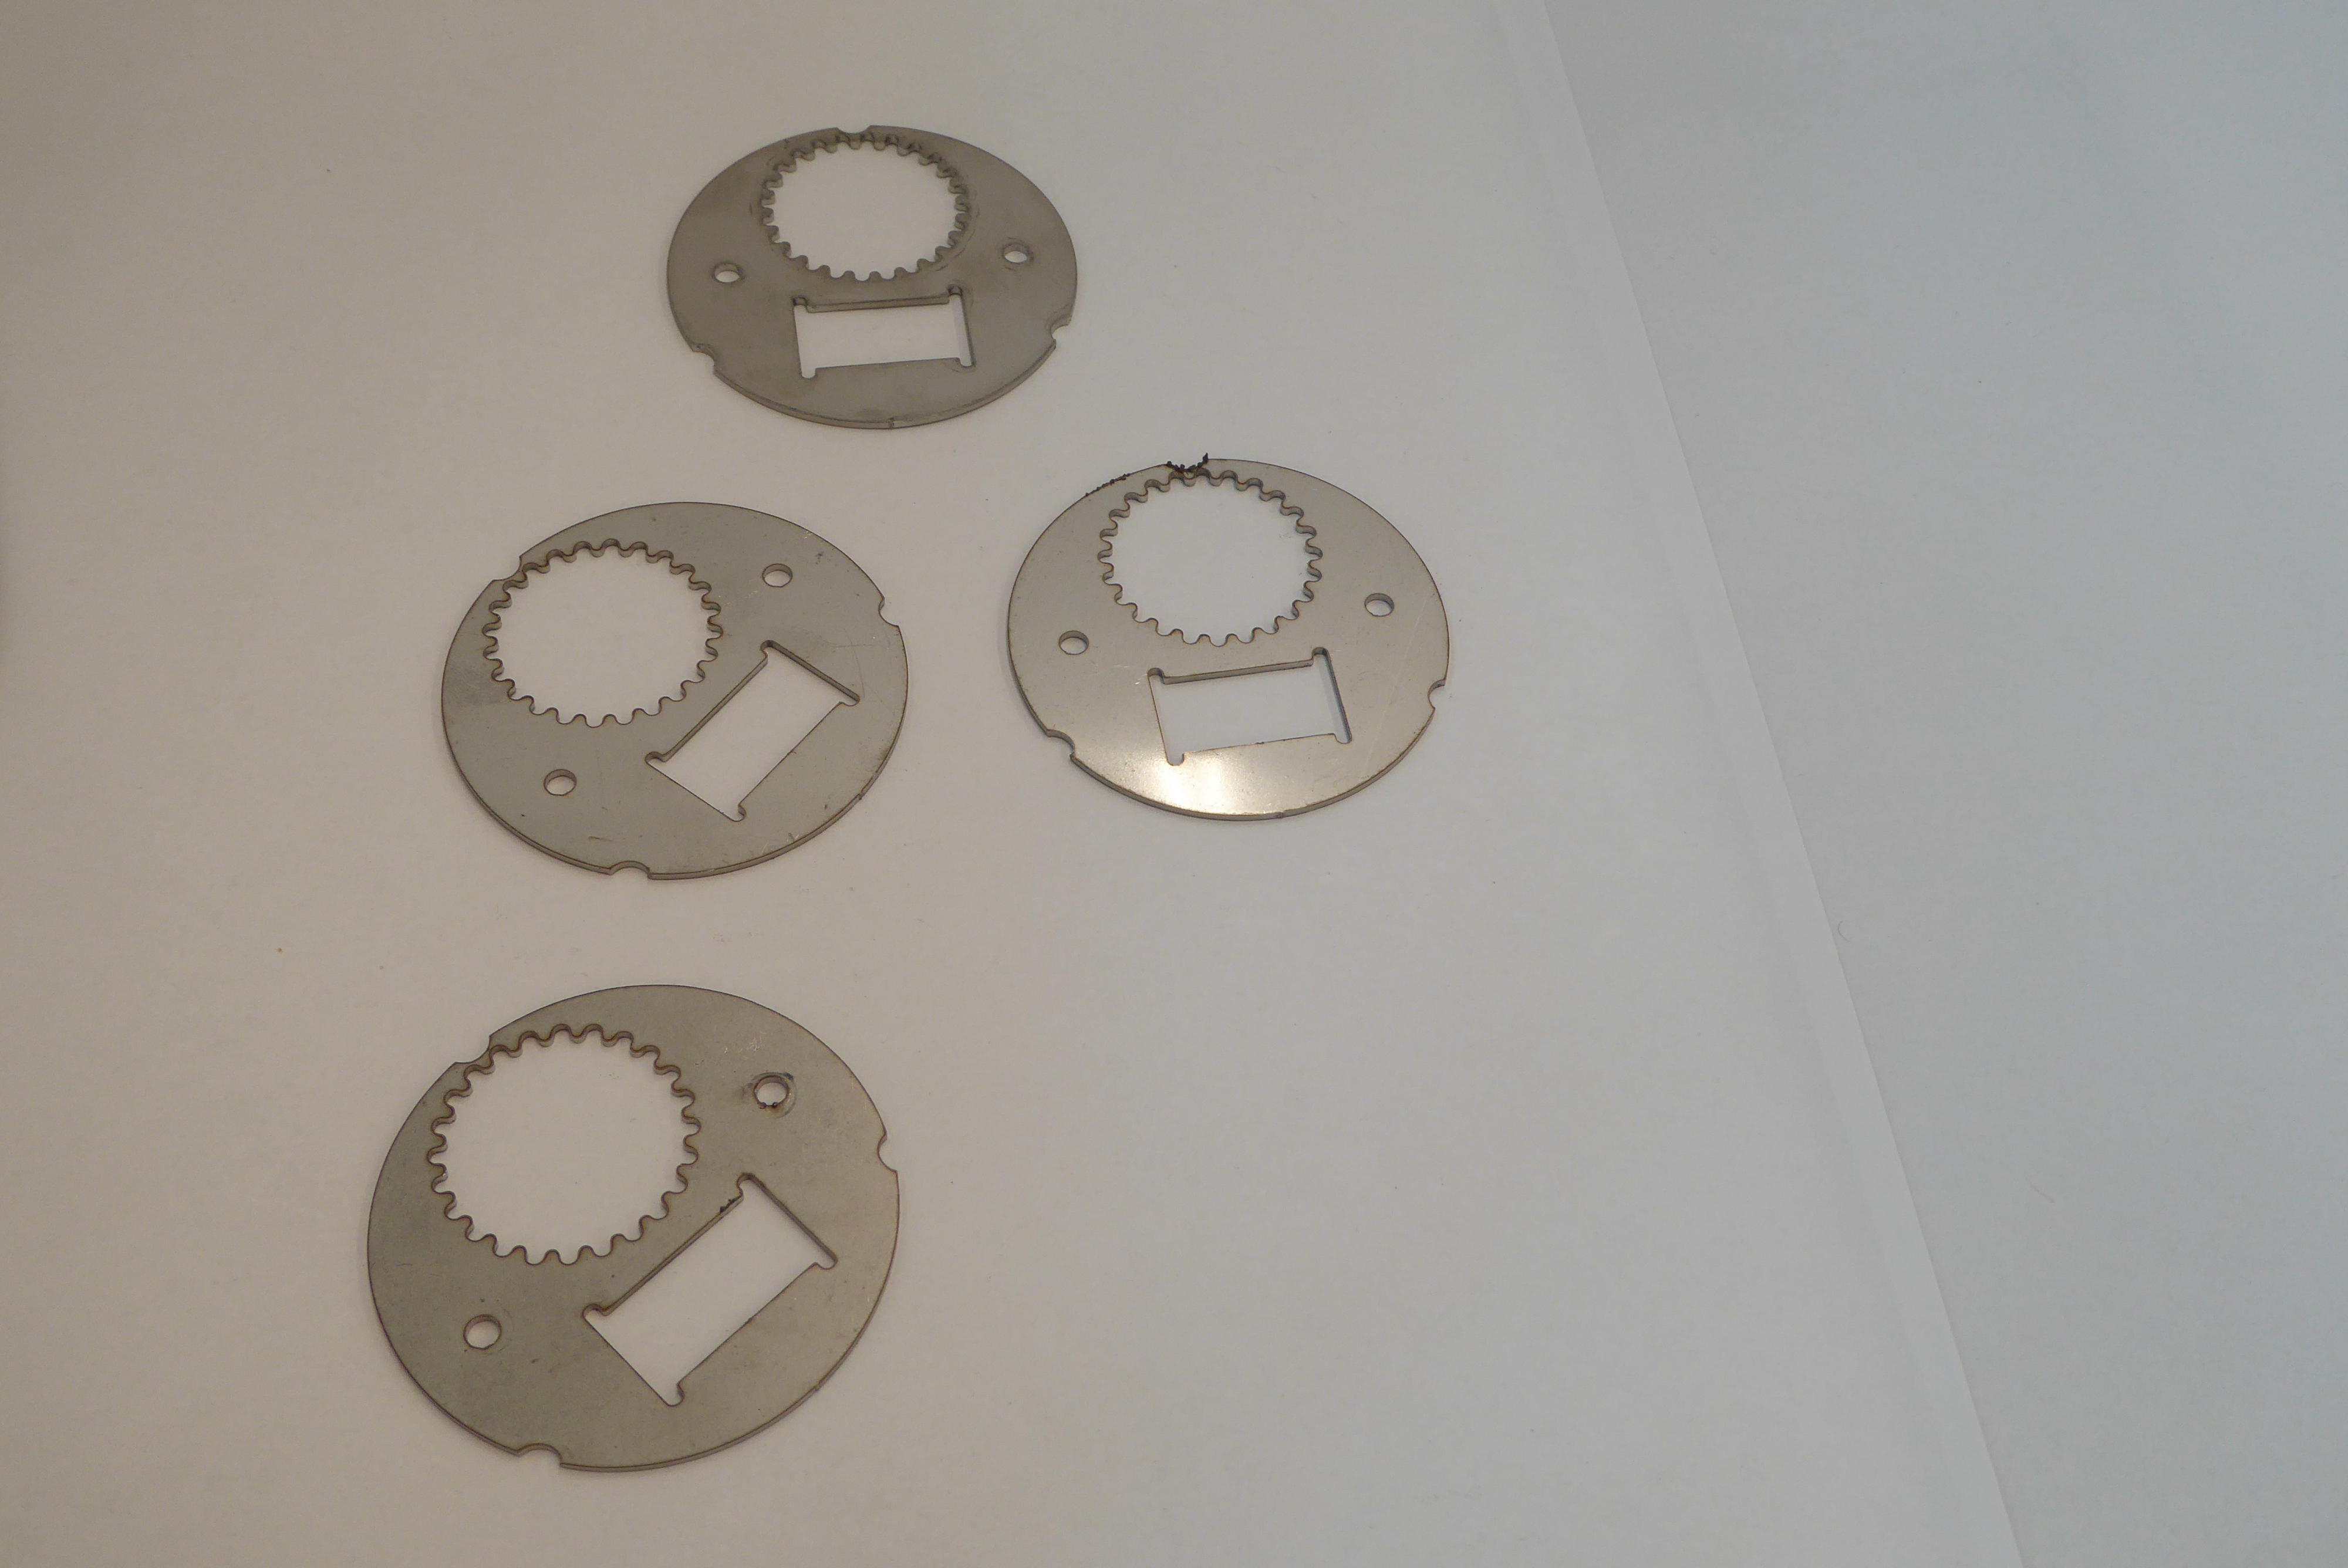
Label: Bottle Opener - Inlay